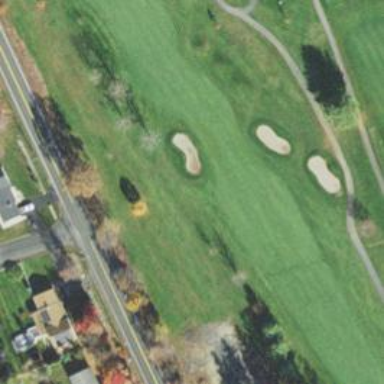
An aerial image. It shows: View of golf hole.